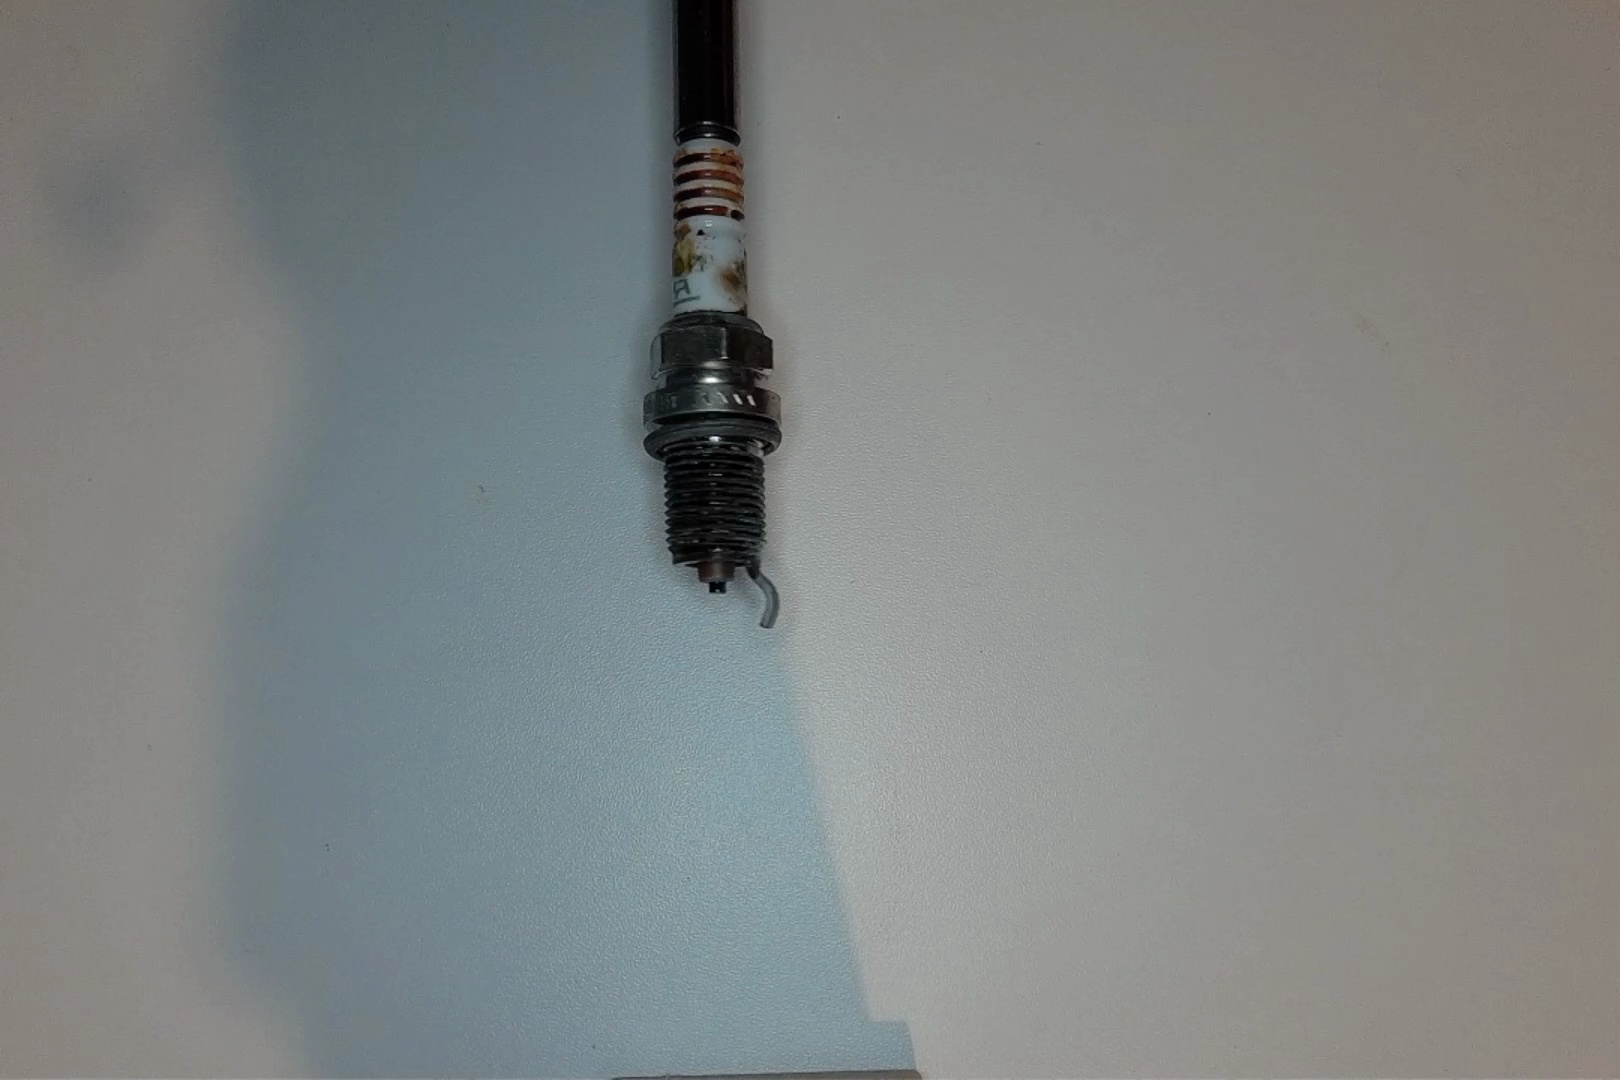
Label: anomaly